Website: apple
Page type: billing-address
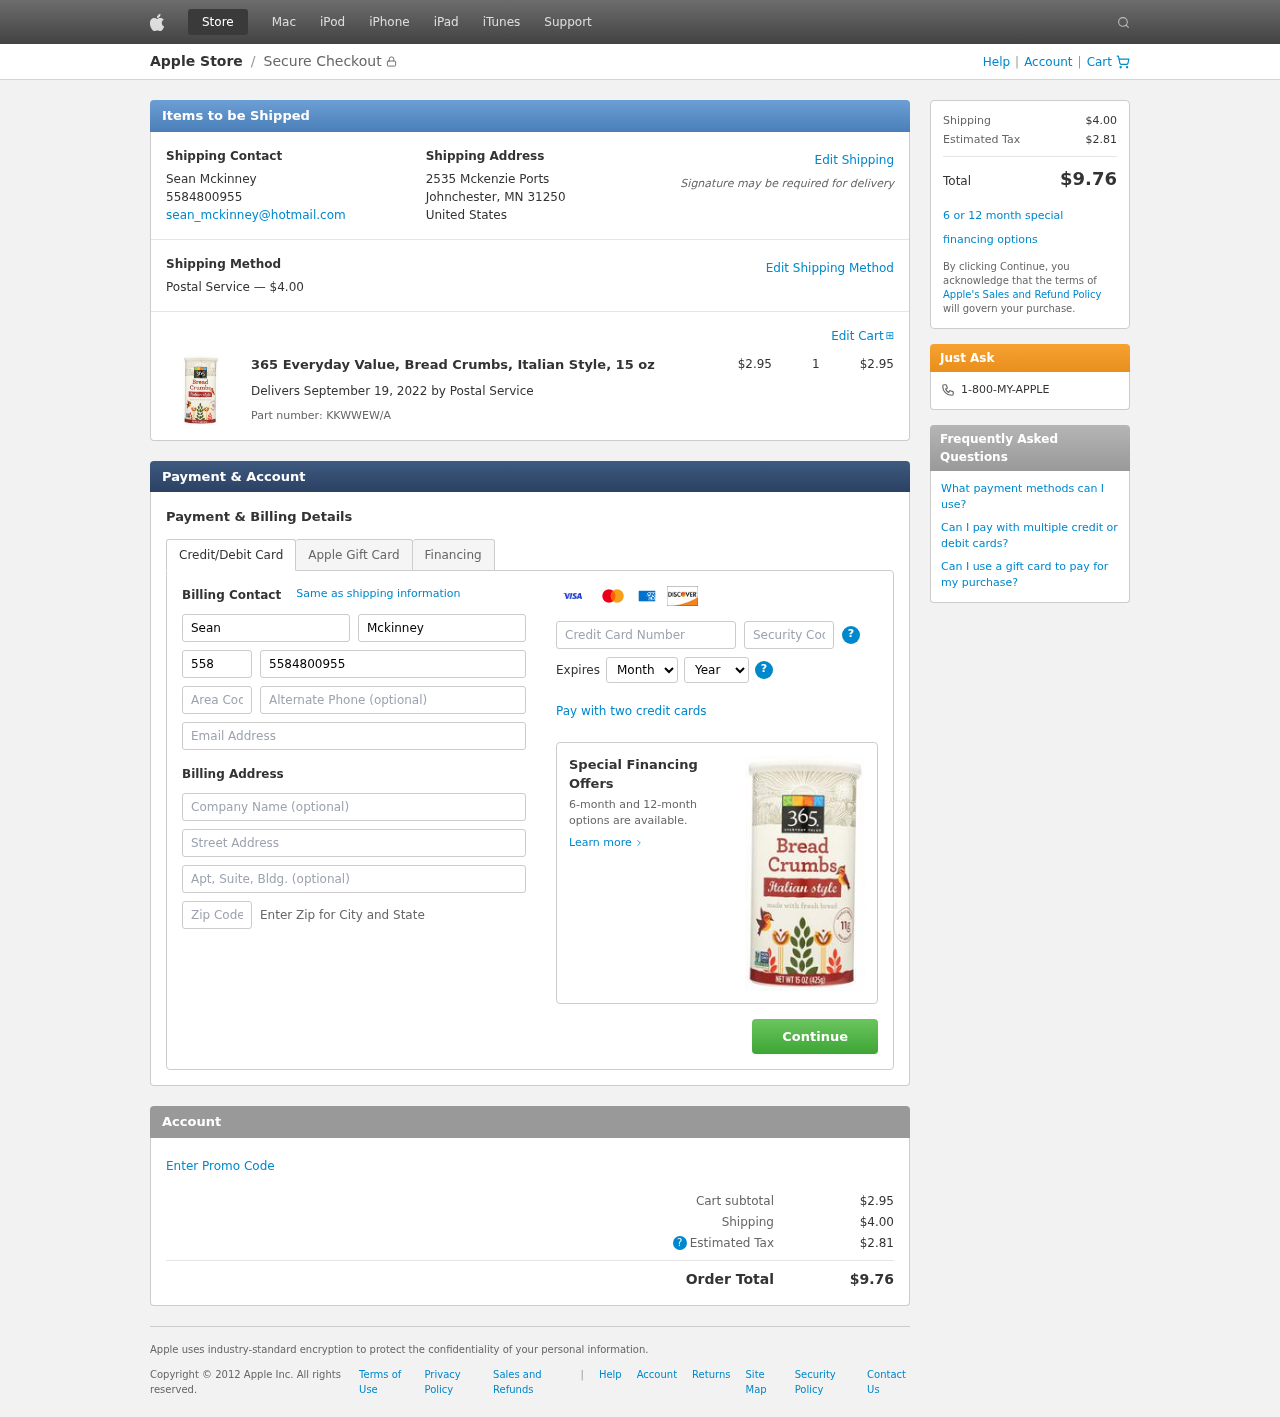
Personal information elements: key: PII_CARD_CVV
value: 757
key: PII_CARD_EXPIRY_MONTH
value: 09
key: PII_CARD_EXPIRY_YEAR
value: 27
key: PII_CARD_NUMBER
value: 6011 6314 8234 8808
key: PII_CITY_STATE_ZIP
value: Johnchester, MN 31250
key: PII_COMPANY
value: Massey-Mueller
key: PII_COUNTRY
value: United States
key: PII_EMAIL
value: sean_mckinney@hotmail.com
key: PII_FIRSTNAME
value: Sean
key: PII_FULLNAME
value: Sean Mckinney
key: PII_LASTNAME
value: Mckinney
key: PII_PHONE
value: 5584800955
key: PII_PHONE_AREA
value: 558
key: PII_STREET
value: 2535 Mckenzie Ports
Product elements: key: PRODUCT1_NAME
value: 365 Everyday Value, Bread Crumbs, Italian Style, 15 oz
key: PRODUCT1_PRICE
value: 2.95
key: PRODUCT1_QUANTITY
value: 1
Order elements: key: ORDER_SHIPPING_COST
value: $4.00
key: ORDER_SUBTOTAL
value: $2.95
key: ORDER_DELIVERY_DATE
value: September 19, 2022
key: ORDER_PART_NUMBER
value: KKWWEW/A
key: ORDER_TAX
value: $2.81
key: ORDER_TOTAL
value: $9.76